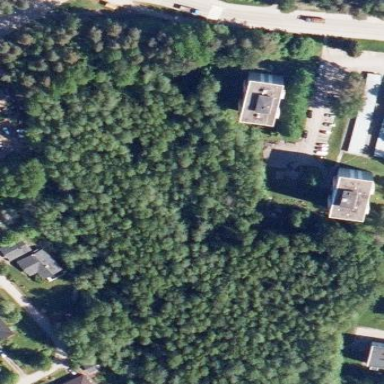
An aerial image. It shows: Nature reserve located within forest area.